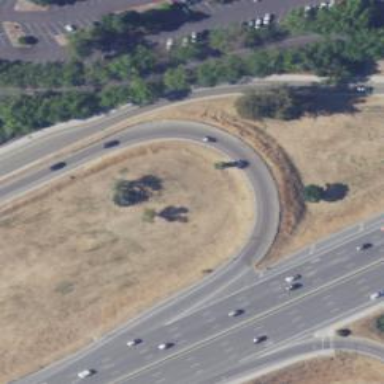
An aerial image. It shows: Trunk link highway.